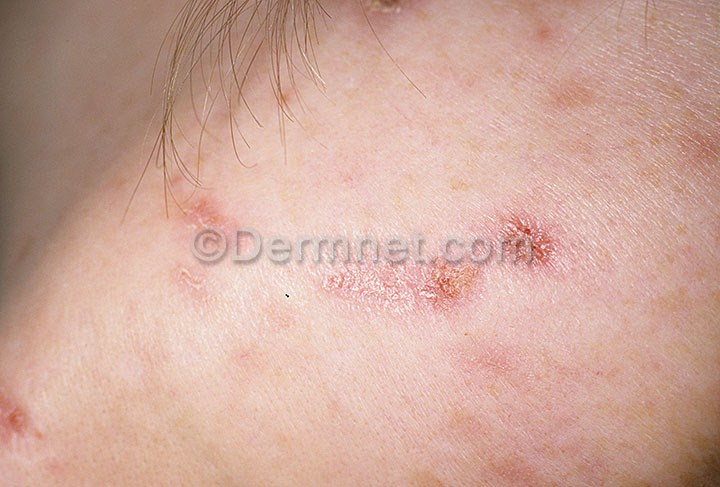
Disease: Acne and Rosacea Photos